Interaction volume radius: 5 \u00c5
Interaction volume height: 20 \u00c5
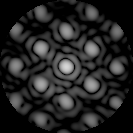
Disorder parameter: 0.3378